Field crop: maize
Growth stage: 1
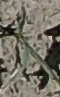
Species: sorghum